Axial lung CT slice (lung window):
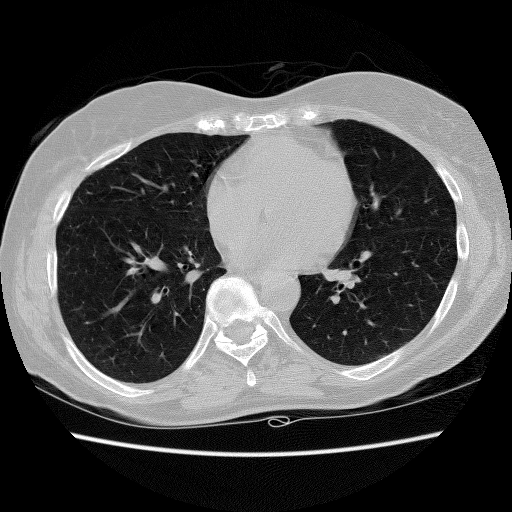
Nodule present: no